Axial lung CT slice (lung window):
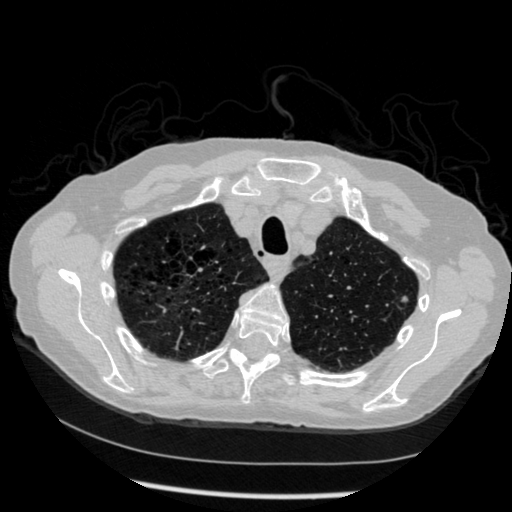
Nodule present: yes
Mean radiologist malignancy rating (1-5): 3